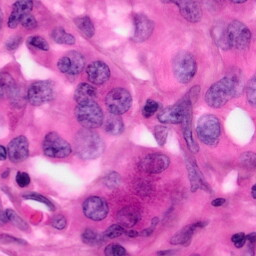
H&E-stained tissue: Pancreatic